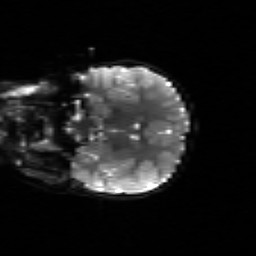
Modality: sbref
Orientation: coronal
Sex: female
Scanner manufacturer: siemens
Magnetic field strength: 3 T
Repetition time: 5 s
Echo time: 0.071 s